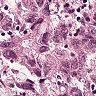
Metastatic tissue present: yes